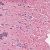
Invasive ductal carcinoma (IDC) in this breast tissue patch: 0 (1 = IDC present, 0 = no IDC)